Interaction volume radius: 5 \u00c5
Interaction volume height: 30 \u00c5
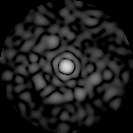
Disorder parameter: 0.8664